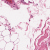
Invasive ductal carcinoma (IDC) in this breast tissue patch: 0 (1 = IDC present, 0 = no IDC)